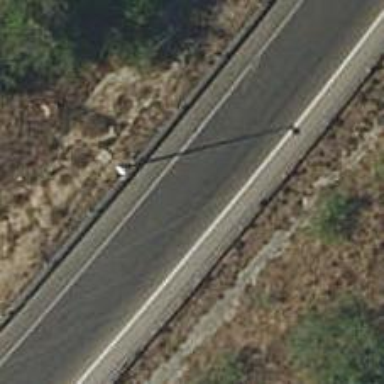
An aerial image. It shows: Trunk link highway.